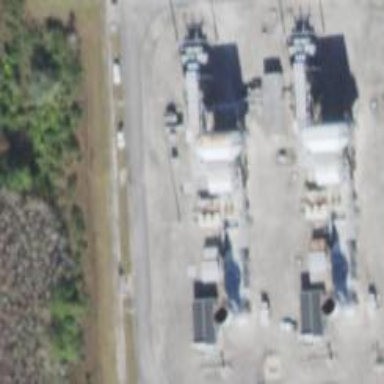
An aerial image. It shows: Gas turbine generator is in use.